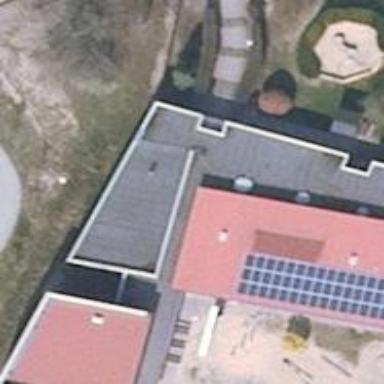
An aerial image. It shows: Kindergarten.